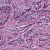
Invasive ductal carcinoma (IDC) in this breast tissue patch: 1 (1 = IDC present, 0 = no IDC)